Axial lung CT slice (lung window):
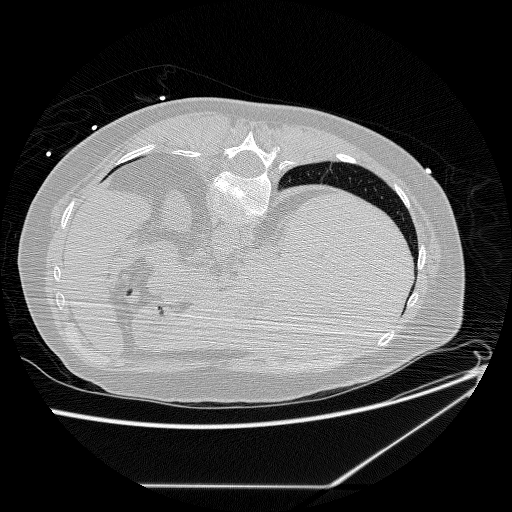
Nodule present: no